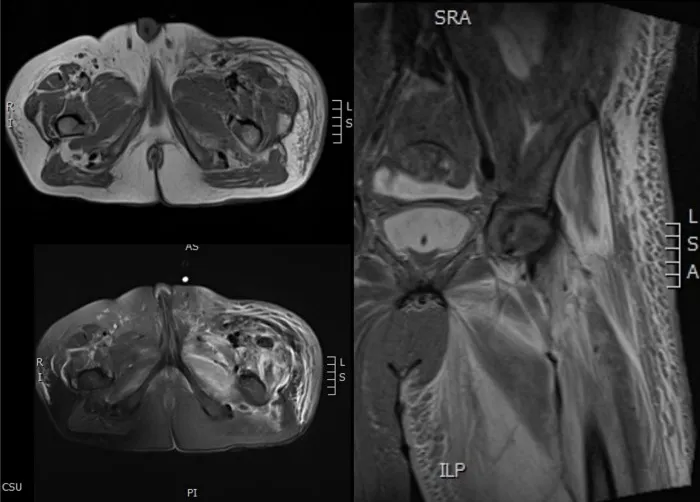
MRI plain scans of the left lower limb.
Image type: radiology (mri)